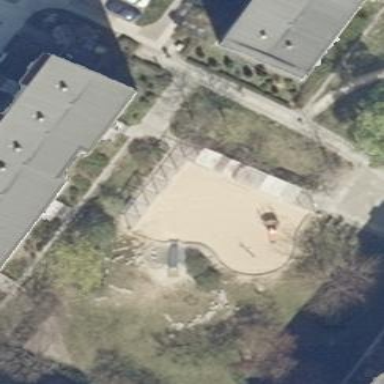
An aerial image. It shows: Playground area for leisure land.